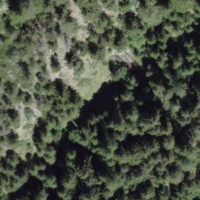
EUNIS habitat code: 43
Species observed at this site:
Dactylorhiza sambucina